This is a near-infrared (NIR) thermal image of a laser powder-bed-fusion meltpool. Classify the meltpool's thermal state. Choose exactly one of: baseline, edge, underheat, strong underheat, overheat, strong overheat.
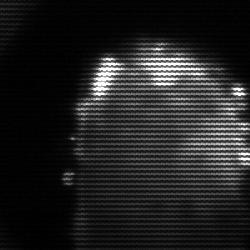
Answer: baseline